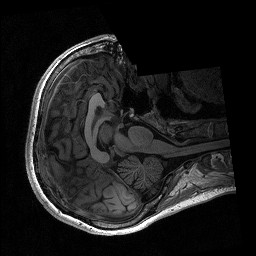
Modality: T1w
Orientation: axial